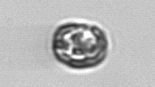
Label: Thalassiosira